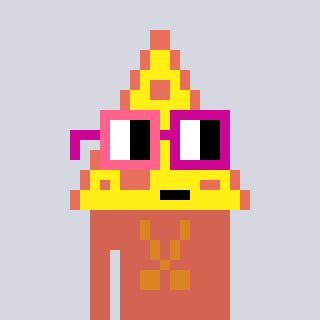
a pixel art character with square pink and red glasses, a pizza-shaped head and a peachy-colored body on a cool background